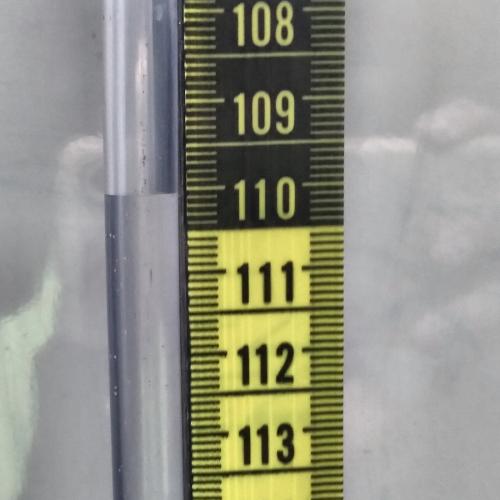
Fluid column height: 110.1 cm